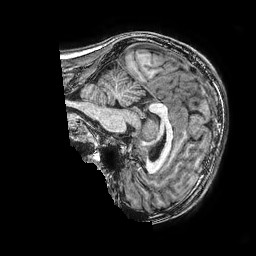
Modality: T1w
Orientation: sagittal
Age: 14
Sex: male
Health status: ill
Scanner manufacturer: ge
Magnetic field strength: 3 T
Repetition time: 0.0077 s
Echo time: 0.003436 s